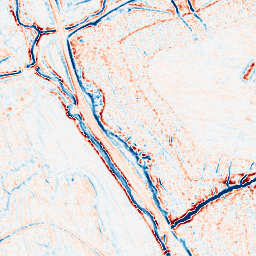
Category: edge_preserving
Decomposition family: bilateral
Decomposition parameters: d: 9
sigma_color: 150
sigma_space: 150
Upsampling method: cubic_catmull_rom
Upsampling parameters: scale: 4
Upsampling scale: 4